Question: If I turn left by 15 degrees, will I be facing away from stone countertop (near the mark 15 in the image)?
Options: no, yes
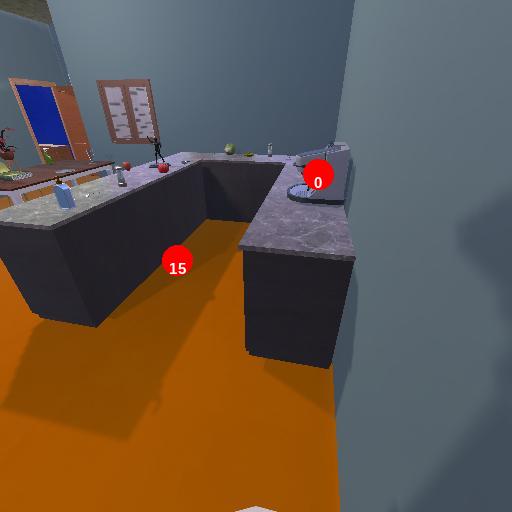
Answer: no